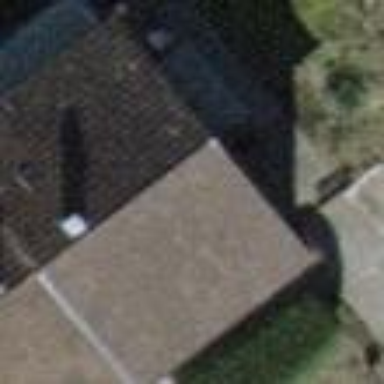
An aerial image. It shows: Semidetached house with gabled roof made of tiles.